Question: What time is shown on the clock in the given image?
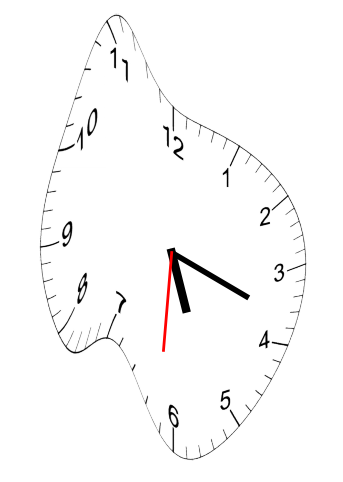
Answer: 05:18:31